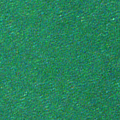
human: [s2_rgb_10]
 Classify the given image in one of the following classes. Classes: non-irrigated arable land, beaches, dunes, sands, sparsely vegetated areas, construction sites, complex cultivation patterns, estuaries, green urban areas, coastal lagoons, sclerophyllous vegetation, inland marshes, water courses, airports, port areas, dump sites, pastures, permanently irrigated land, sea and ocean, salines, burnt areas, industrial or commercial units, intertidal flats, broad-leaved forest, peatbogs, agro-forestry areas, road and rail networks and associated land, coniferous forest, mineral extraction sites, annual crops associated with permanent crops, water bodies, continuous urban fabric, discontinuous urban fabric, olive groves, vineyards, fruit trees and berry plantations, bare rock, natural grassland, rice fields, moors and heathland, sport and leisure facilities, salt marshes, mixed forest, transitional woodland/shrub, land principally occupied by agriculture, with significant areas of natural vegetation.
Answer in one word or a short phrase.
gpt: sea and ocean